Question: I've been looking at <URL> and I'm having trouble getting my progress bar to work exactly the way it should.
HTML:
'''
<div id="progress_bar">
<div id="bar_color1">
<div class="upload_status"></div>
</div>
<div id="bar_color2">
<div class="upload_status"></div>
</div>
</div>
'''
CSS:
'''
#progress_bar {
border: solid 1px #000;
height: 20px;
width: 300px;
display: block;
position: relative;
text-align: center;
}
#bar_color1 {
background-color: #FFFFFF;
color: #000000;
width: 100%;
}
#bar_color2 {
background-color: #000000;
color: #FFFFFF;
width: 0px;
}
#bar_color1, #bar_color2 {
height: 20px;
position: absolute;
top: 0;
left: 0;
}
'''
As I dynamically increase the percent of '#bar_color2' and update '.upload_status', I end up with something like this:

Whereas I want the text to remain centered one on top of the other, so when the progress reaches half way the text appears to change color... I've tried various things, swapping divs around, adding another parent, but I just can't seem to figure it out. Any ideas?
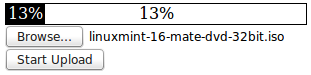
Answer: I know that this doesn't really help your question, but using the native HTML '<progress>' element will save you a lot of headaches when interacting with it using JavaScript if you're targeting relatively modern browsers.
---
The stuff I posted earlier doesn't work, but this does:
<URL>
Just copy from there.